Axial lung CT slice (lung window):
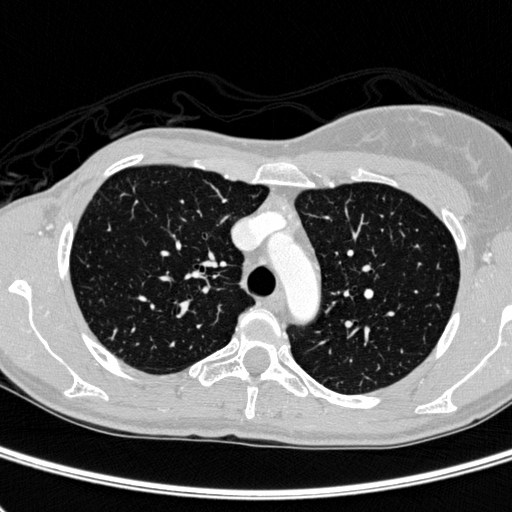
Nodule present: no